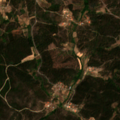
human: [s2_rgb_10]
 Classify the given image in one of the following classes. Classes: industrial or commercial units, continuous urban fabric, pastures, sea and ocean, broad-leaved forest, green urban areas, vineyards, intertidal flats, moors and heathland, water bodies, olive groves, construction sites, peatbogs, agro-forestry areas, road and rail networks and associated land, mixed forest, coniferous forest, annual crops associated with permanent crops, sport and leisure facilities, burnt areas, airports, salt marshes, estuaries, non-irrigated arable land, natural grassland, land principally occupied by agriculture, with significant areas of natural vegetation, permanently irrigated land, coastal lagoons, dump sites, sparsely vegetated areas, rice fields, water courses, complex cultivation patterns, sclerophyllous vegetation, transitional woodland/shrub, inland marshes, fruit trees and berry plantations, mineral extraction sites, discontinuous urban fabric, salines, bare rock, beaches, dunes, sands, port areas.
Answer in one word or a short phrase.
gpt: land principally occupied by agriculture, with significant areas of natural vegetation, coniferous forest, transitional woodland/shrub